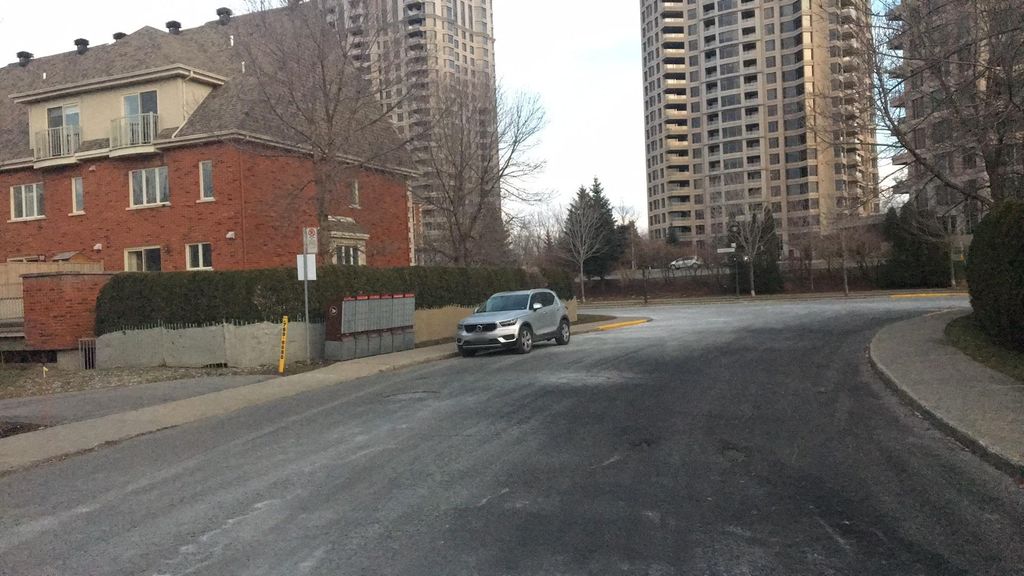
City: montreal